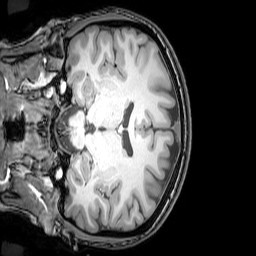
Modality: T1w
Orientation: coronal
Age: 26
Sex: female
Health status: healthy
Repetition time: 0.081 s
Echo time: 0.037 s